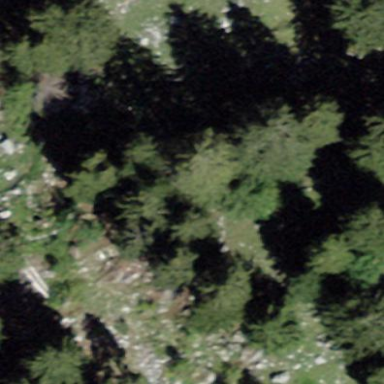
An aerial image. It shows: Forest area.